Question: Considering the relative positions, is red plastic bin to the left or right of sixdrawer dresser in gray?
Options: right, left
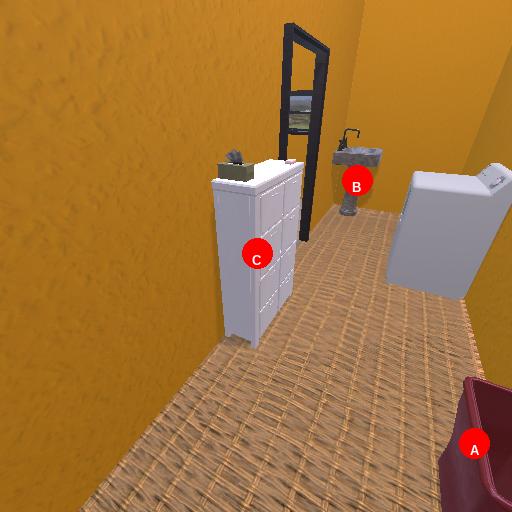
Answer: right